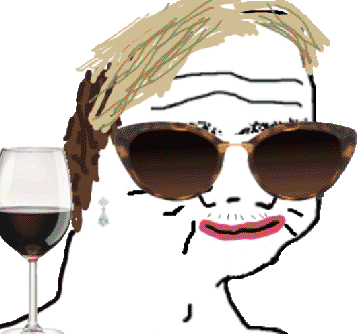
Label: 5_Boomer